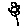
Label: flower